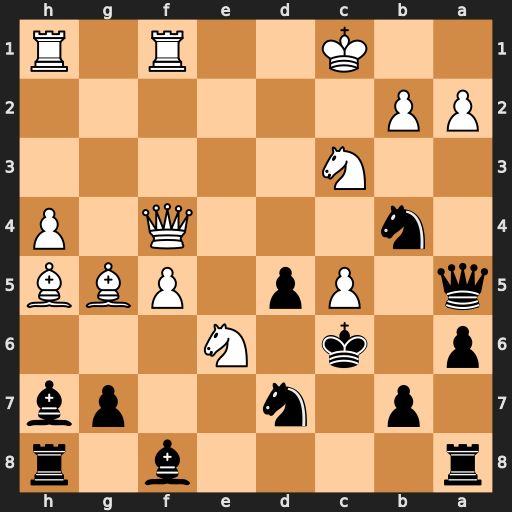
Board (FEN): r4b1r/1p1n2pb/p1k1N3/q1Pp1PBB/1n3Q1P/2N5/PP6/2K2R1R
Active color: b
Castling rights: -
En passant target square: -
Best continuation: Nd3+ Kb1 Nxf4 Nd4+ Kc7